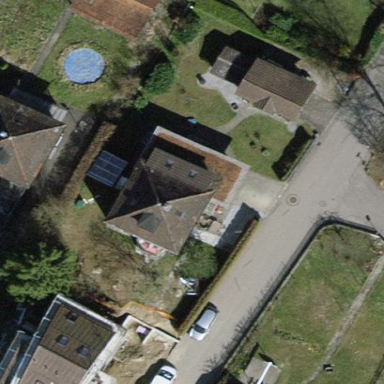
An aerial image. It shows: Building with tile roof.